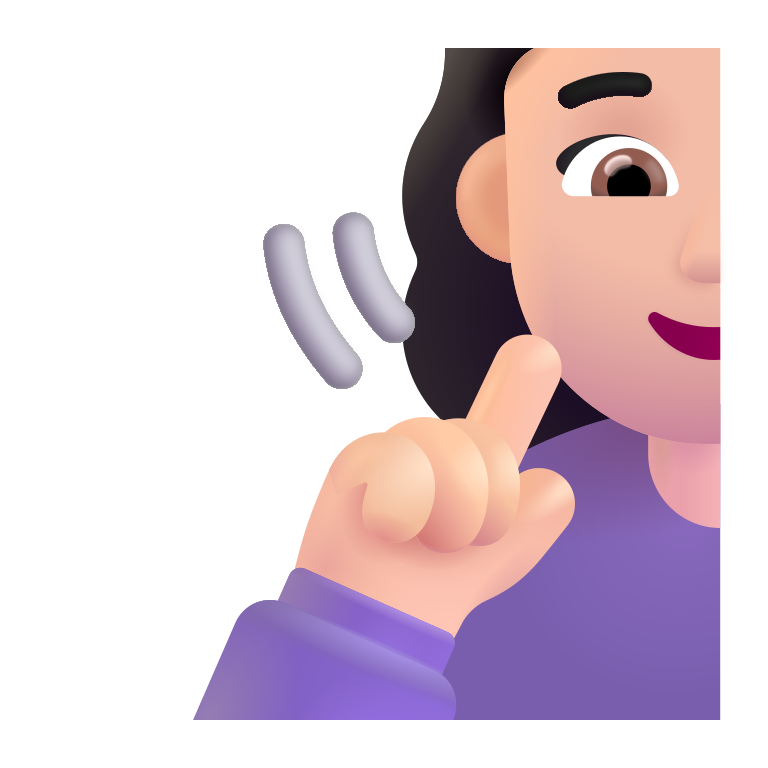
man deaf color light